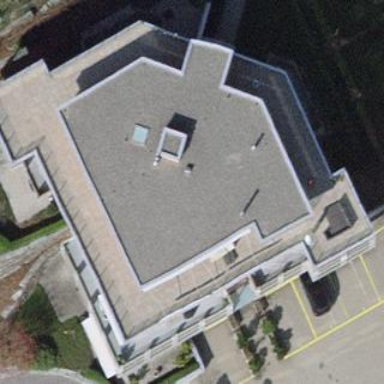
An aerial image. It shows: Apartment building with flat roof.